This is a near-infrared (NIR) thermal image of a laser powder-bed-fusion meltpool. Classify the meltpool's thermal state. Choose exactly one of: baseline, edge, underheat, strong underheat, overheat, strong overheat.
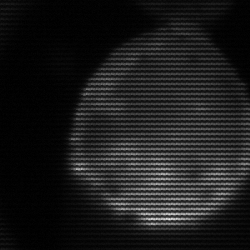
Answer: edge